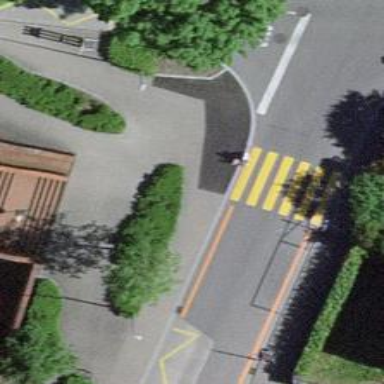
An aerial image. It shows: Sidewalk along the footway.